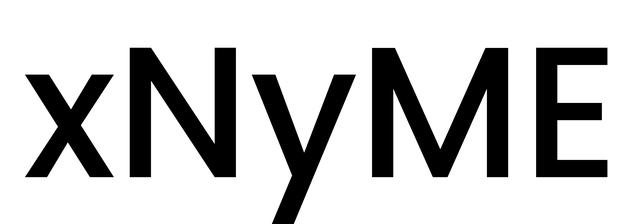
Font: Poppins-Medium